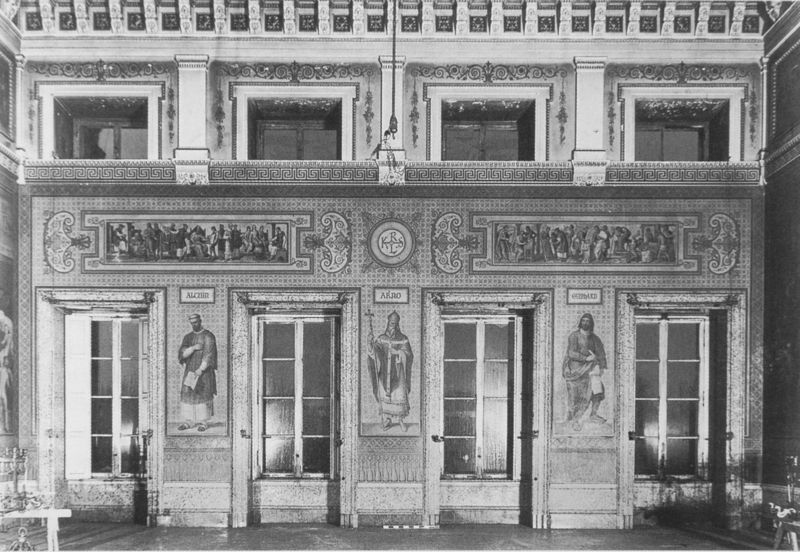
Titel: Nordwand des Saals Karls des Großen
Künstler: Julius Schnorr von Carolsfeld
Standort: München
Institution: Residenz
Schlagwörter: dunkel, gemälde, himmel, mann, schatten, weiß, menschen, fenster, glas, grau, holz, lampe, licht, männer, nacht, raum, schwarz, szene, säule, säulen, tisch, tür, zeichnung, zimmer, gebäude, haus, schloss, malerei, muster, ornament, wand, architektur, band, barock, sockel, bild, innenraum, spiegelung, brüstung, kirche, boden, figur, geistlicher, gewand, gold, interieur, decke, gewänder, klassizismus, fensterläden, kreis, rund, ranken, deutschland, balkon, relief, bilder, ecke, rahmung, fassade, italien, türen, venedig, parkett, hof, türe, beleuchtung, dielen, empore, pilaster, saal, figuren, querformat, bischof, kaiser, könig, papst, salon, detail, symmetrie, dekor, ornamente, verzierung, wandgemälde, wandmalerei, türrahmen, kronleuchter, leuchter, stuck, geländer, kordel, stola, abbild, halle, foto, fotografie, photographie, rechtecke, kante, wände, vier, eingang, fensterladen, gewölbe, buch, medaillon, fensterkreuz, fensterrahmen, kreuz, religion, palast, palazzo, balustrade, schwarzweiss, monogramm, fliesen, herrscher, holzdecke, mosaik, kranz, ritter, vitrine, architrav, namen, rom, kapitell, photo, reihung, wandschmuck, fries, wappen, villa, rau, gesims, pfarrer, statuen, herrschaftlich, fensterglas, fensterscheibe, fensterscheiben, glasfenster, schreiben, mezzanin, blitz, fresken, priester, florenz, mönch, vatikan, heiliger, mitra, mönche, lichtreflex, kassettendecke, konsolen, konsole, heilige, fresko, abendmahl, stange, basis, reflex, karl, fotographie, gehänge, schaft, szenen, sakral, eierstab, verzierungen, meander, innenarchitektur, attribut, vertäfelung, mäander, fesnter, tonne, gebälk, kranzgesims, aufriss, nischen, fensterachsen, attika, arno, medici, inschriften, fenste, palmetten, ordnung, pilasterordnung, karl der große, johannes der täufer, piedestal, vertikale, bel etage, ausstattung, wandbemalung, vier achsen, sohlbank, attica, attikazone, panel, apostel, glaß, pillaster, korridor, aposteln, päpste, mosaiken, bell etage, blendung, karolus, alba, bandfries, blumengehänge, bodenleiste, elder, friesband, nierenform, pallium, perslstab, photographiea, pilasterrest, rahmenf, restpilaster, undendlicher rapport, vier fensterachsen, wandfliesen, zweibahning, reiligion, faddase, arbo, renaicenchaus, ikonisch, arro, sparrenfenster, krönungssal